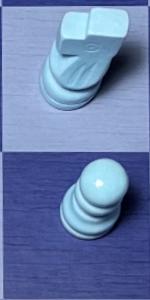
Label: Pawn_White